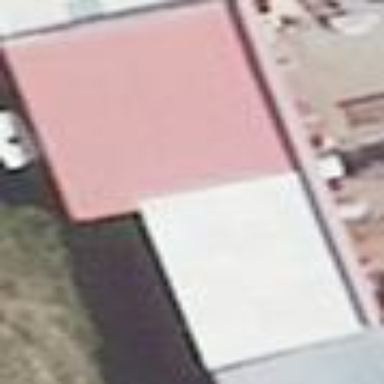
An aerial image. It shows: Storage building.